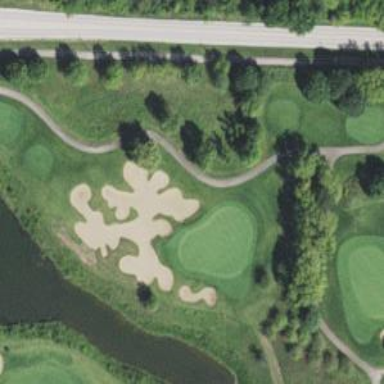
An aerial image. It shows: View of golf hole.